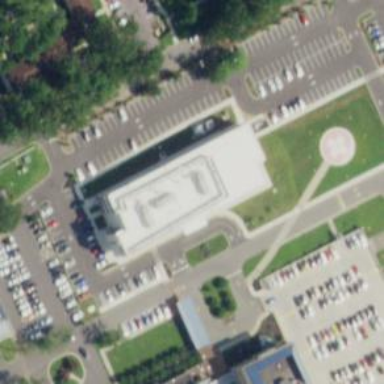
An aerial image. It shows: Healthcare facility identified as hospital.